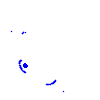
Particle: pion